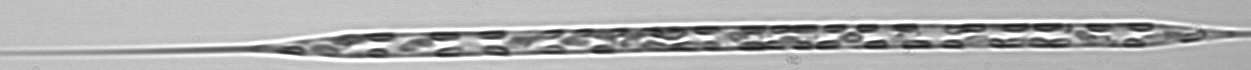
Label: Rhizosolenia